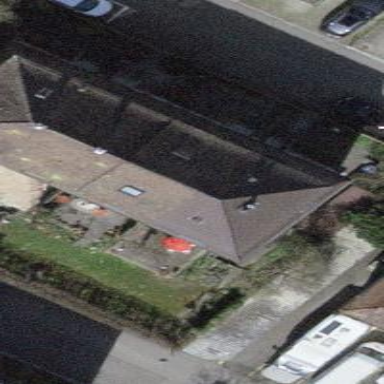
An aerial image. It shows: Terrace building.